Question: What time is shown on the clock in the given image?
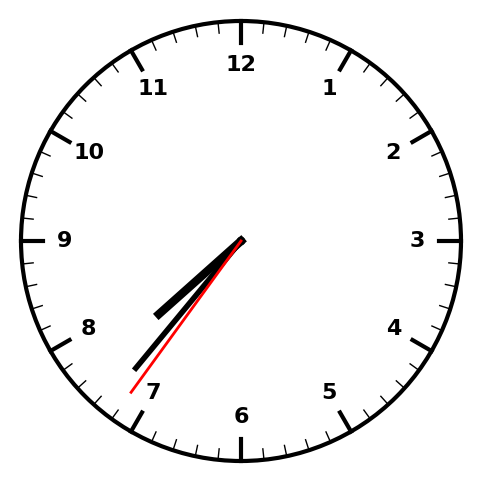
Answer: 07:36:36